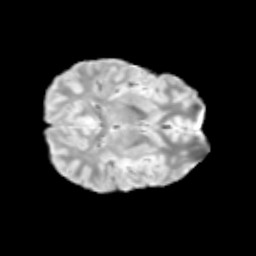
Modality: T2w
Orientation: axial
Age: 11
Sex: male
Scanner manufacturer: siemens
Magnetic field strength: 3 T
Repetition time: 3.8 s
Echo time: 0.07 s